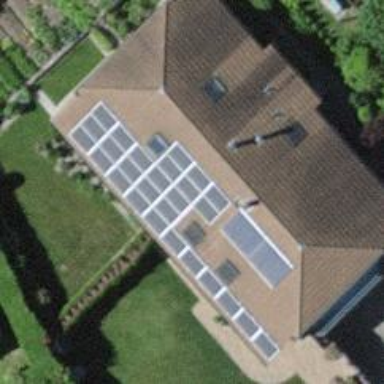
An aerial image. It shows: Solar photovoltaic panel generator.